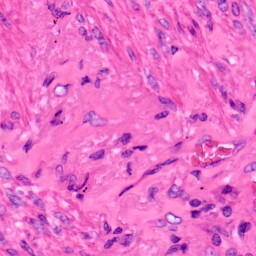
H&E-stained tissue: Lung